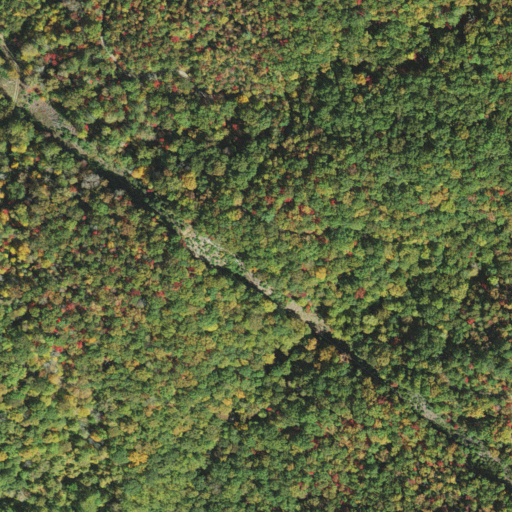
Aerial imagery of gap in North Carolina named Whiteoak Flats containing deciduous forest, mixed forest, and open development